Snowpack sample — Rabbit Ears Pass, Jackson County, Colorado, USA (12/17/25, 1:08 PM MST)
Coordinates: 40.387, -106.625
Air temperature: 34 °F
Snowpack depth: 46 cm
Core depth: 20 cm
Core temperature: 24.8 °F
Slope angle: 6°, slope face: 165°
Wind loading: medium
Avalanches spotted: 0
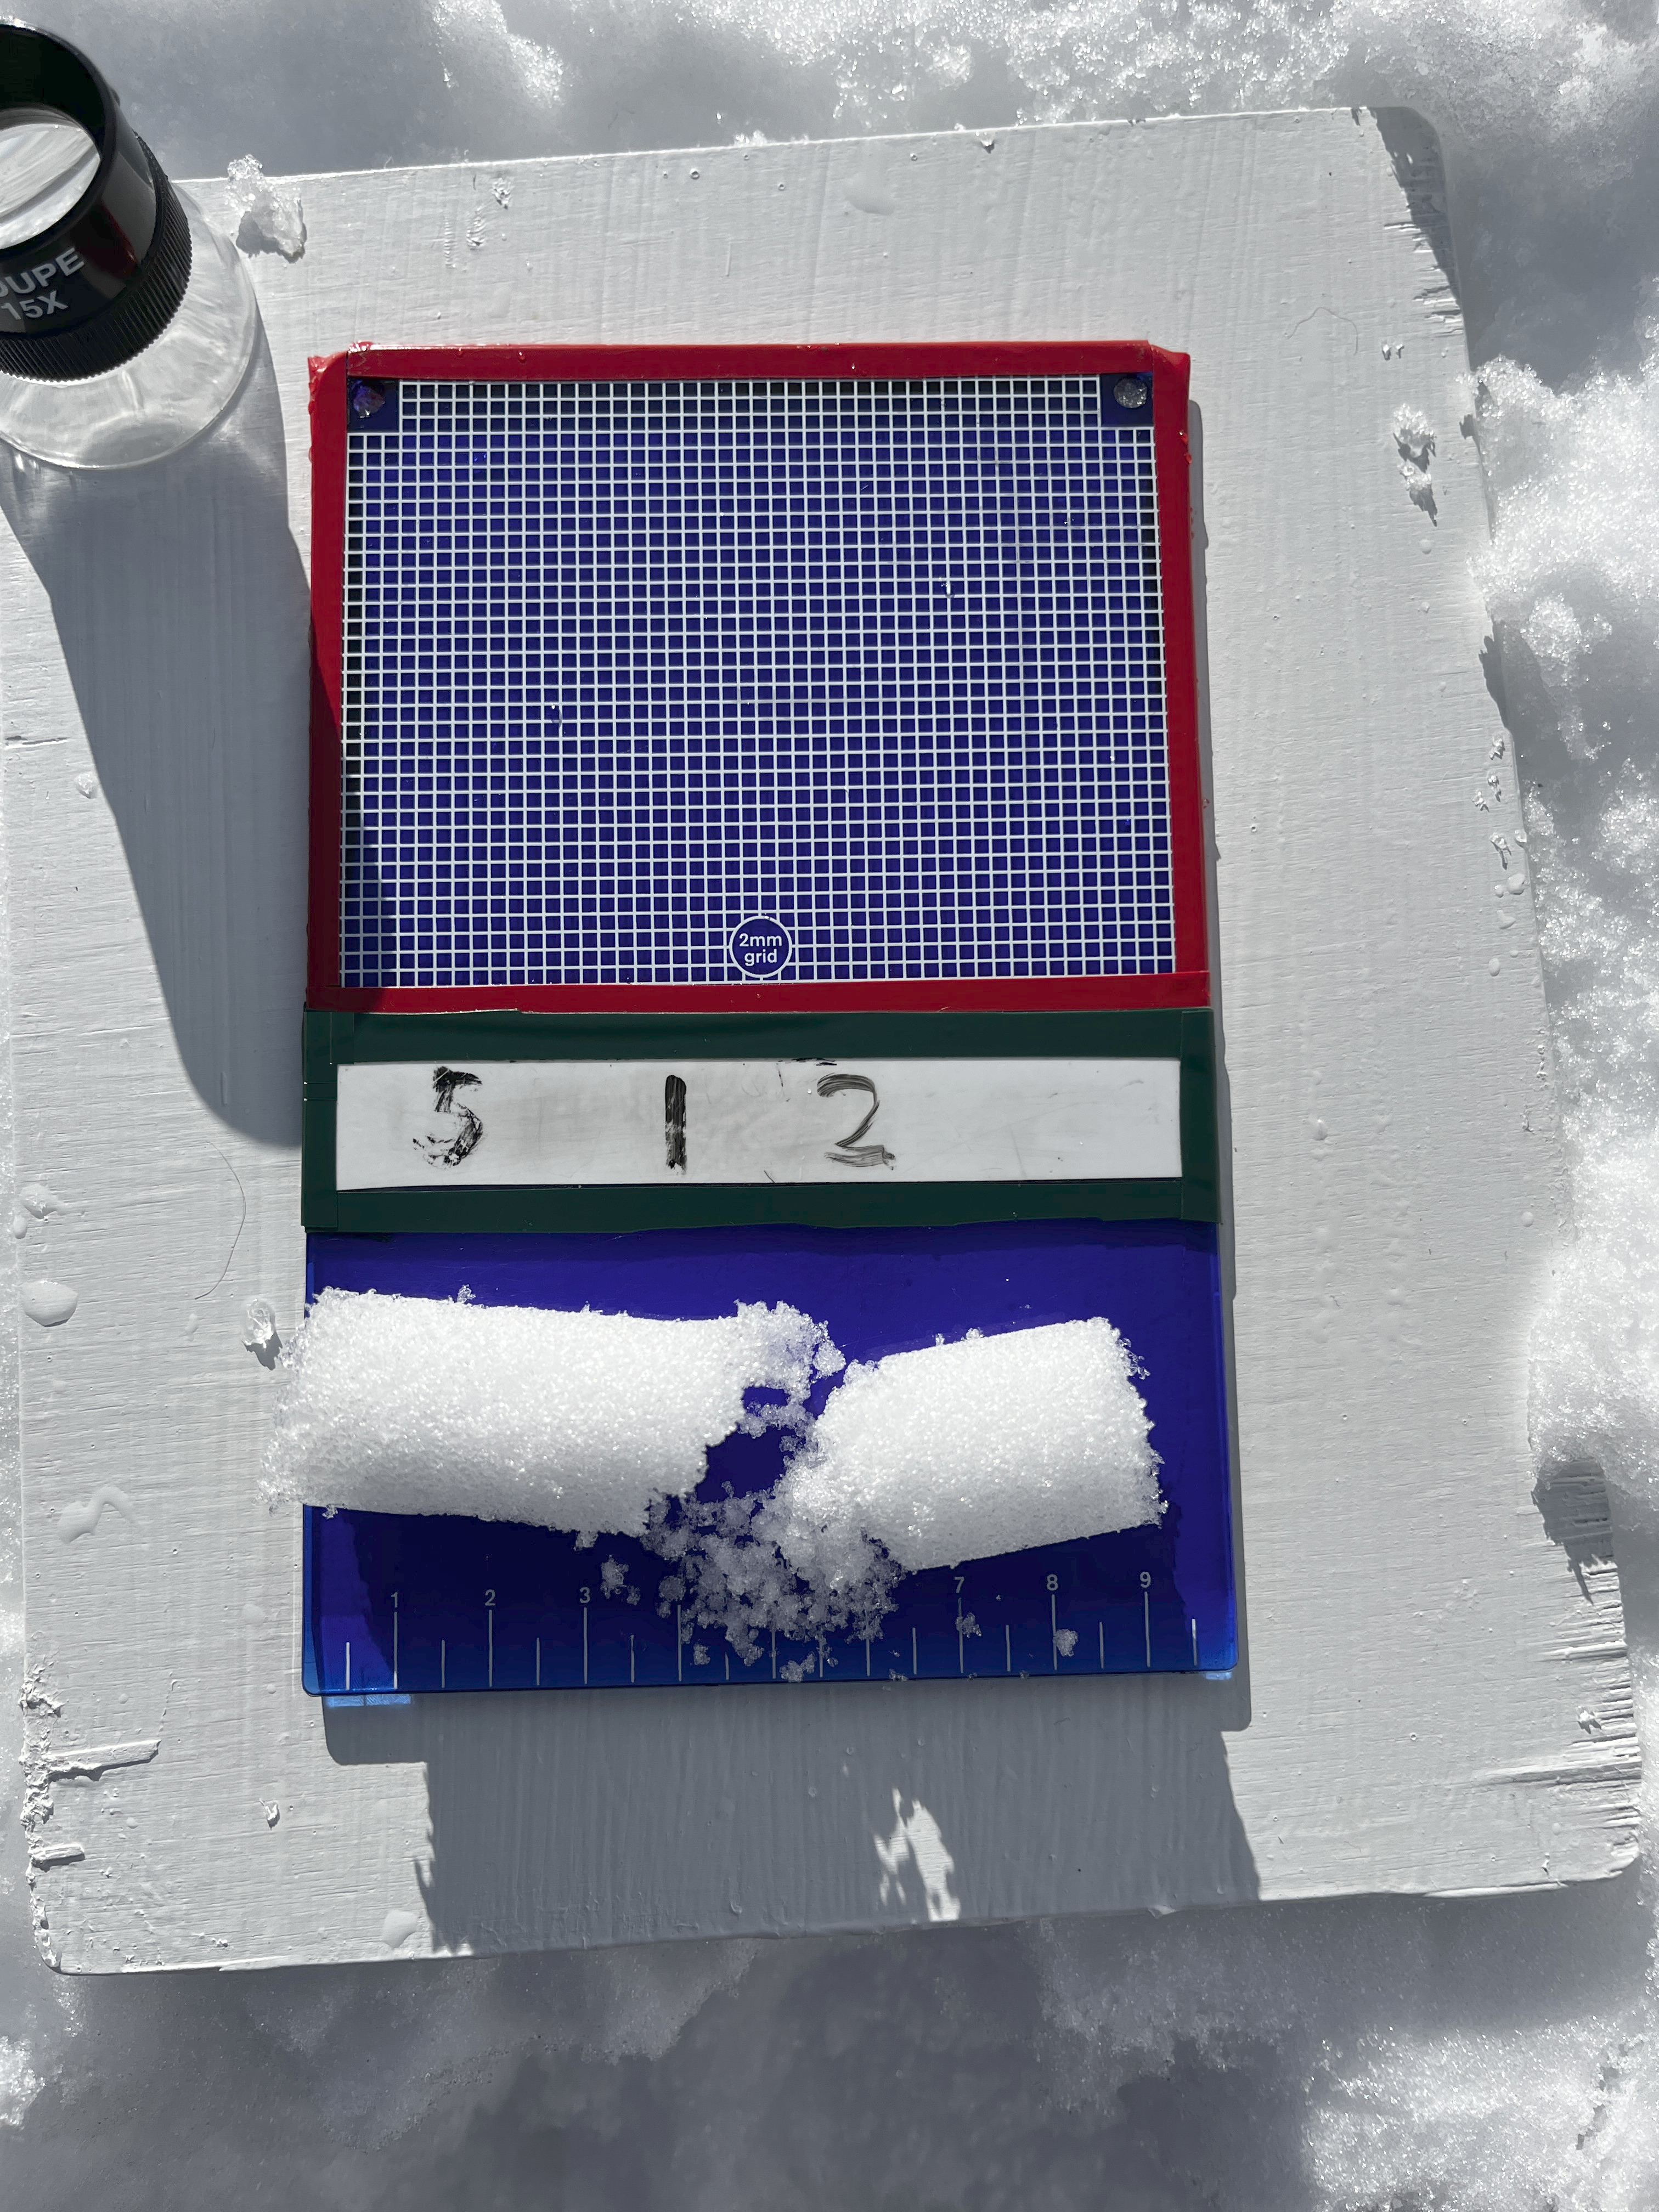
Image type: crystal_card
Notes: No avalanches spotted nearby, although collected in a meadowy area with minimal risk on this face of the pass.